七年级 · 算术
下列四个数轴上的点 $A$ 都表示数 $a$, 其中, 一定满足 $|a|>|-2|$ 的是 $(\quad)$

(1)

(2)

(3)

(4)
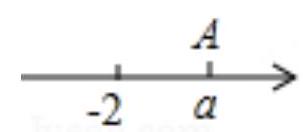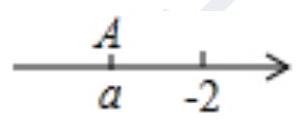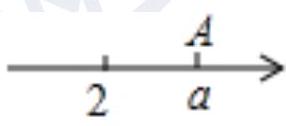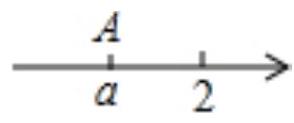
A. (1) (3)
B. (2)(3)
C. (1) (4)
D. (2)(4)
答案: B
解析:

【分析】

本题考查了绝对值、数轴、比较有理数的大小等有关知识.

根据一个数的绝对值是数轴上表示这个数的点到原点的距离, 结合图形分类讨论即可求解.

【解答】

解: 一定要满足 $|a|>|-2|$,

则 $A$ 在 -2 的左边, 或 $A$ 在 2 的右边, 即只有(2)(3)满足,

故选 $B$.